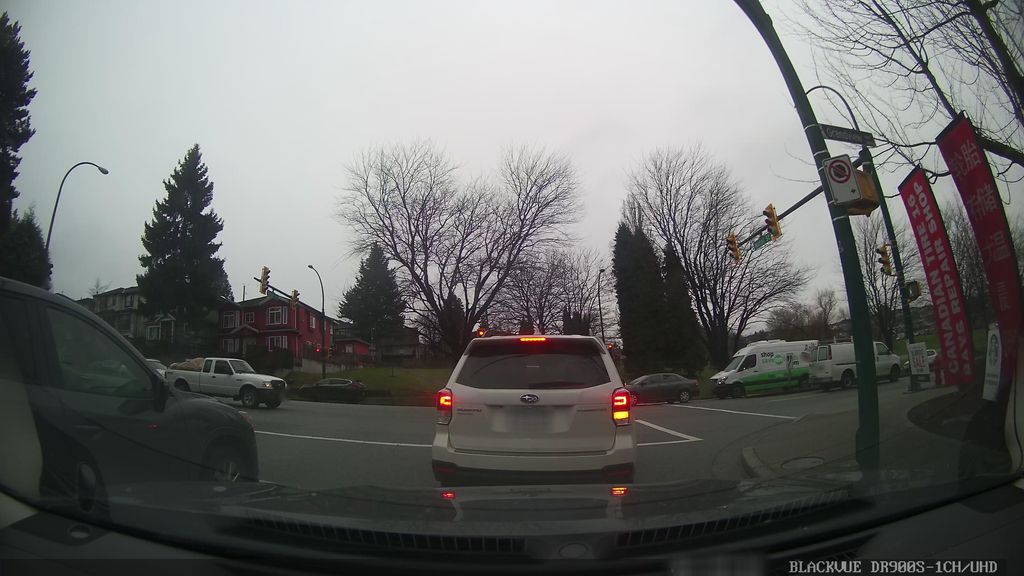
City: vancouver